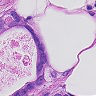
Metastatic tissue present: yes